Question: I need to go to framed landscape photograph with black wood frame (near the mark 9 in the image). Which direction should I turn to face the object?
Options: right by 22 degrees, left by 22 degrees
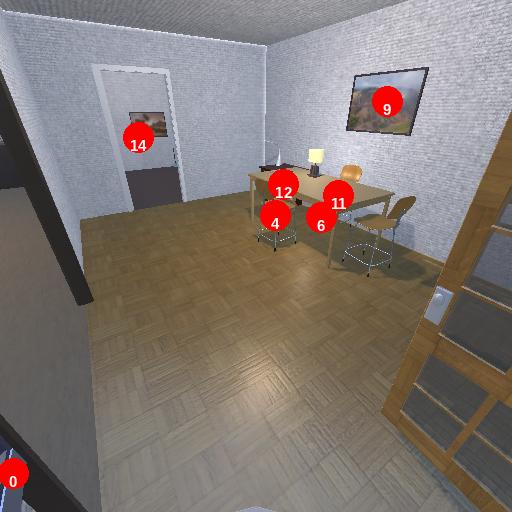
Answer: right by 22 degrees